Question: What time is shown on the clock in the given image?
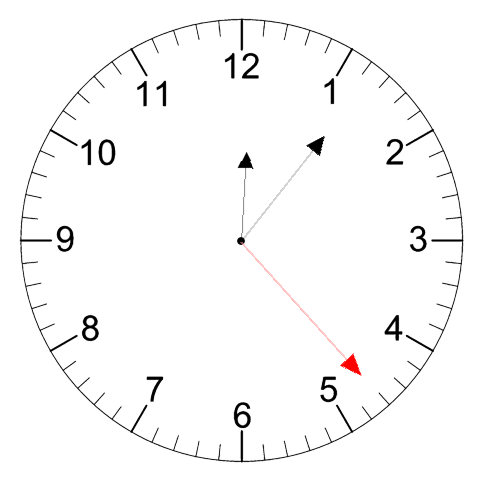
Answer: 12:06:23